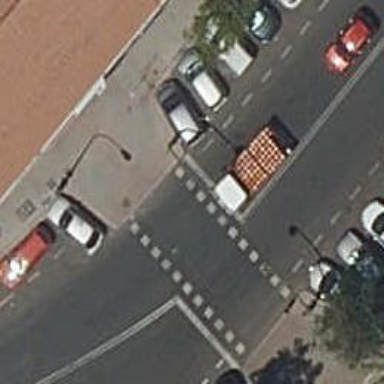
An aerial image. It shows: Zebra crossing with traffic signals. The crossing is marked by traffic lights.